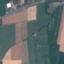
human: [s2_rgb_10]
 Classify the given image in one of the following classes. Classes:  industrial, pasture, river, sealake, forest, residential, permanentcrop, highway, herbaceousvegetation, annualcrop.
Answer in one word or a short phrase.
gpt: PermanentCrop